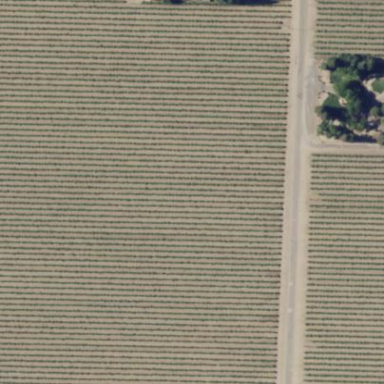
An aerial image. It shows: Vineyard.